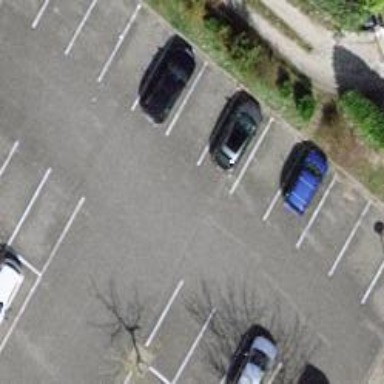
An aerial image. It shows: Parking aisle designated as service road.